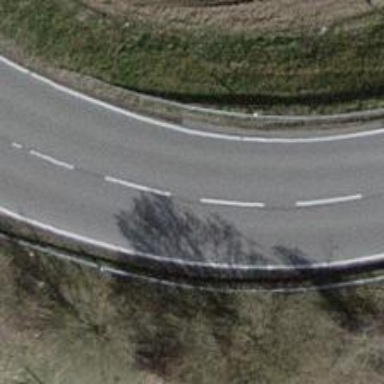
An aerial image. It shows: Asphalt road at the secondary link level.